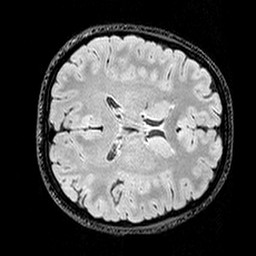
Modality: T2w
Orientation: axial
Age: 25
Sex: female
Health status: healthy
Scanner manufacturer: siemens
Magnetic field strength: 3 T
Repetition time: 5 s
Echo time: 0.397 s